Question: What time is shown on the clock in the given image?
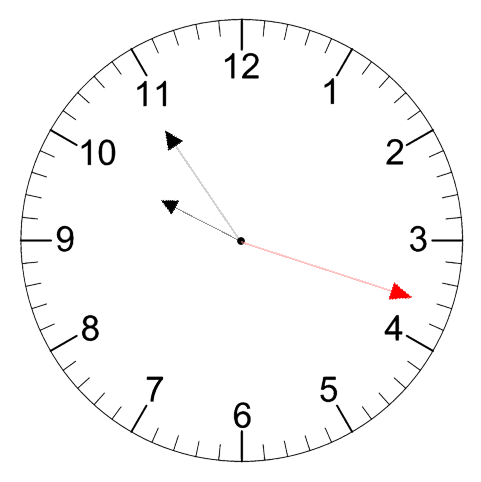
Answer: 09:54:18